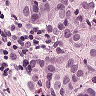
Metastatic tissue present: yes